Current action and preconditions to check: trajectory_clear

Your task: For each precondition in the list above, predict whether it will hold at this action.

Consider the current scene as observed from the mobile robot's camera, and analyze the predicted future states of all dynamic agents (e.g., people, animals, vehicles, or any moving entities) within the NEXT SECOND.

IMPORTANT: Only answer "very likely" if you are absolutely certain—based on strong, clear evidence—that a dynamic agent will violate the precondition in the predicted future state. Do NOT answer "very likely" for unlikely, ambiguous, or low-probability risks.

Ask yourself for each precondition: Is there a high probability, with clear and convincing evidence, that the predicted future states of any dynamic agent will interfere with the predicted future state of the currently executing action within the NEXT SECOND, causing that precondition to fail?

Assess the risk level based on these predictions. Use "likely" or "very likely" if motions create a clear risk of interference.

Use "neutral" or "improbable" if agents are nearby but their predicted paths are clearly diverging or non-conflicting.

Failure Risk Categories: "very improbable", "improbable", "neutral", "likely", "very likely"

Answer Format: Output ONLY the probability_of_failure value from these categories: "very improbable", "improbable", "neutral", "likely", "very likely"

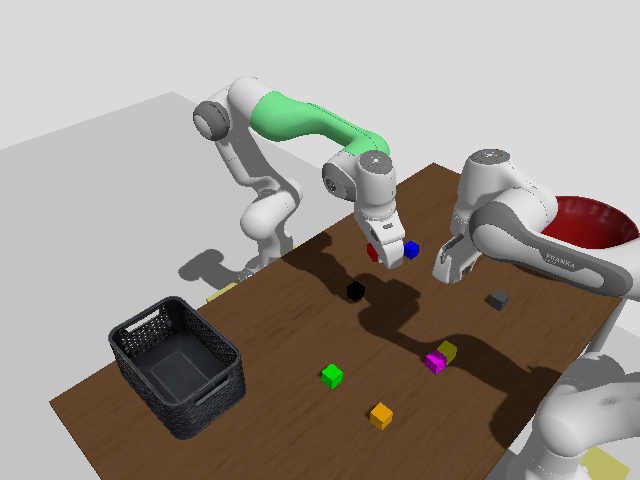

Answer: neutral